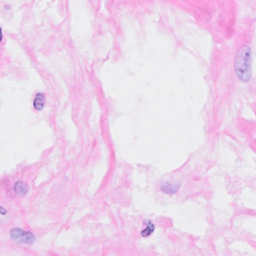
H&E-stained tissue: Breast